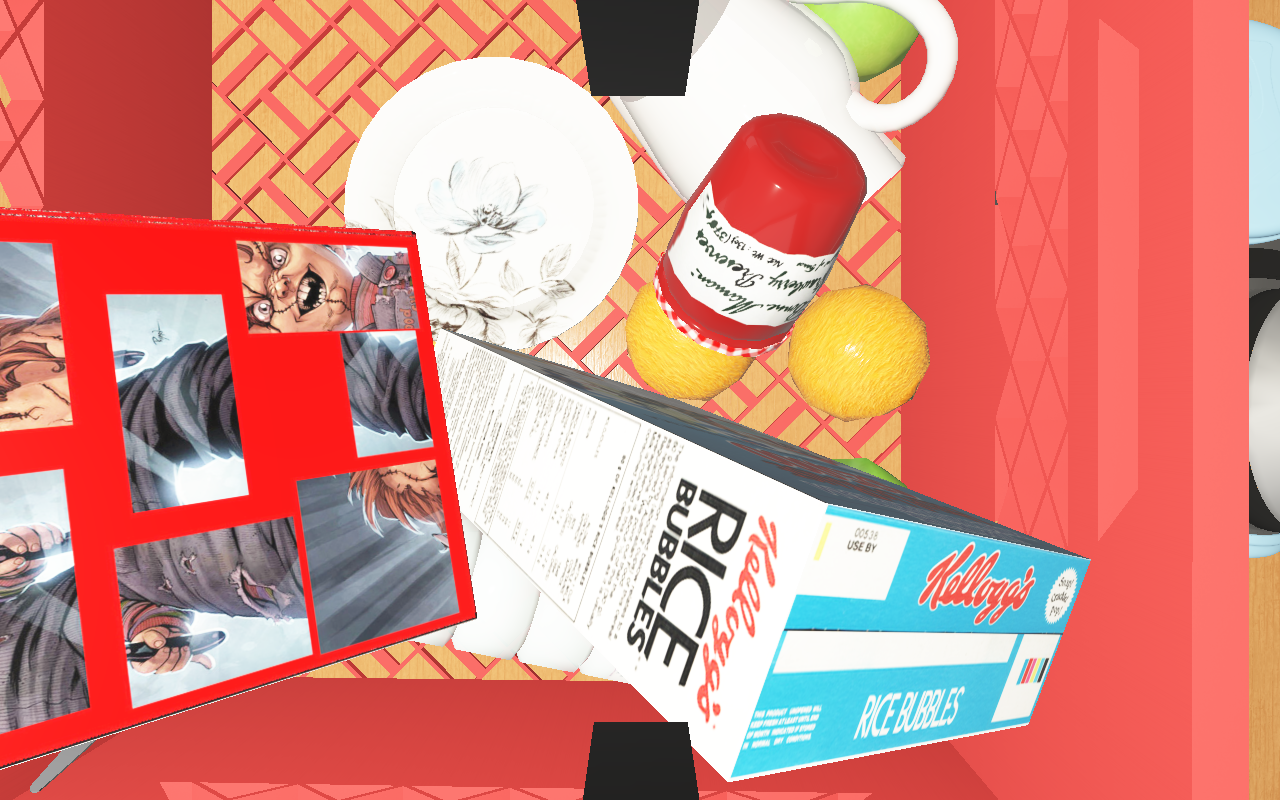
Objects in the scene:
carafe
water bottle
apple
apple
orange
orange
spoon
plate
glass
wineglass
jam jar
biscuit box